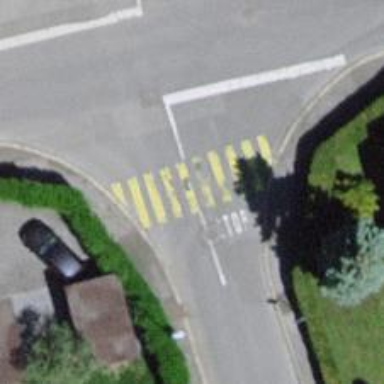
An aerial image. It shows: Uncontrolled zebra crossing.